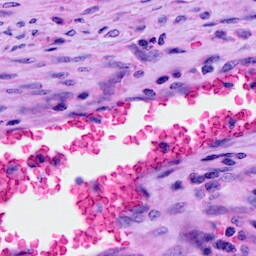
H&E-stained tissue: Cervix